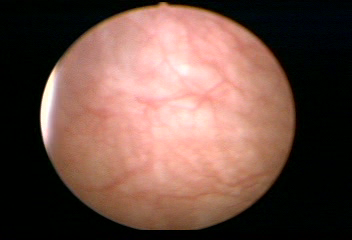
Modality: WLC
Class: Normal mucosa
Bladder cancer association: No